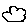
Label: cloud